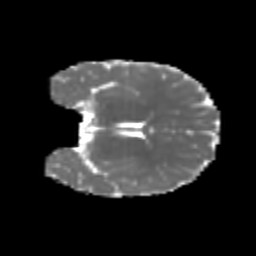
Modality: MD
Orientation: coronal
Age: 7
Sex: male
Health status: healthy